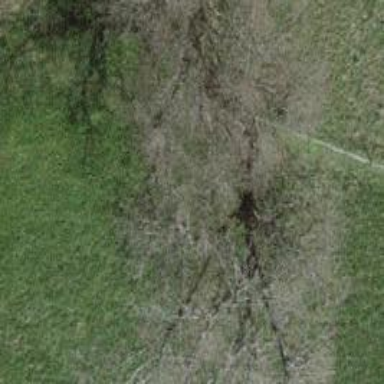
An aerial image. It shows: Broadleaved tree with lush foliage.